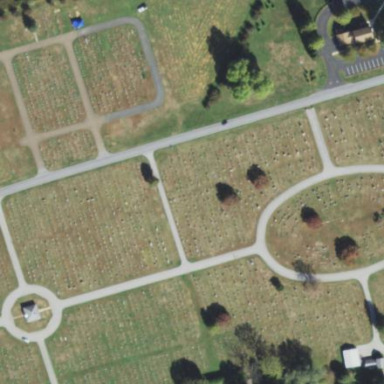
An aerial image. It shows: Cemetery.